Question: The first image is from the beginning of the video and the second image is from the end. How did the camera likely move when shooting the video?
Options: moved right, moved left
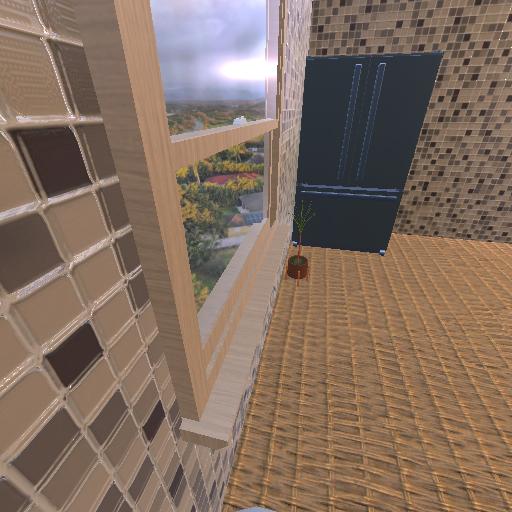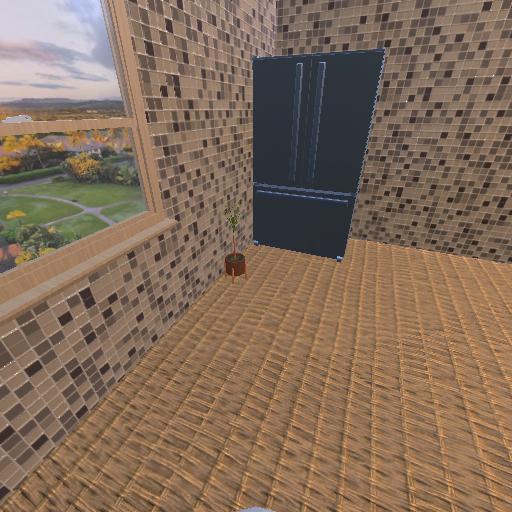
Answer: moved right